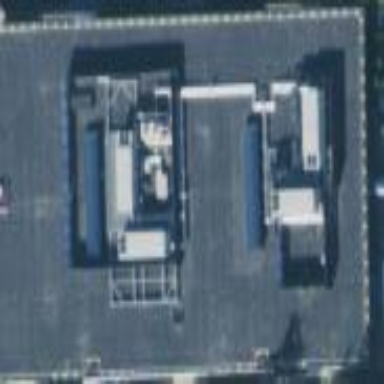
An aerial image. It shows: Commercial building.